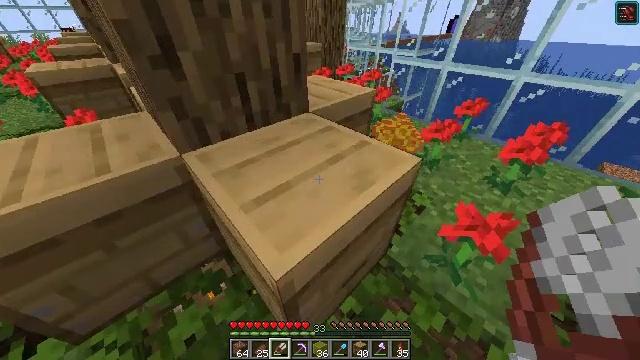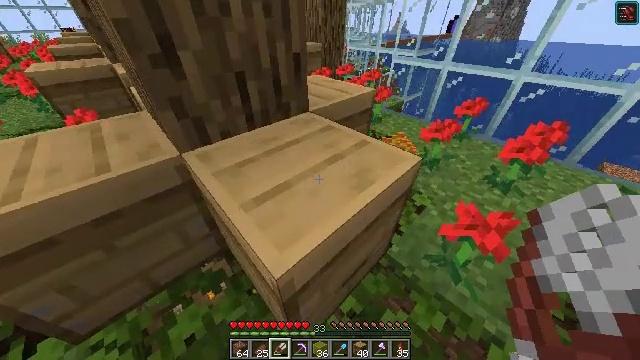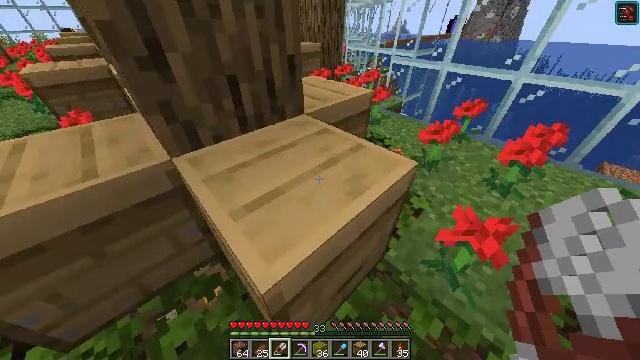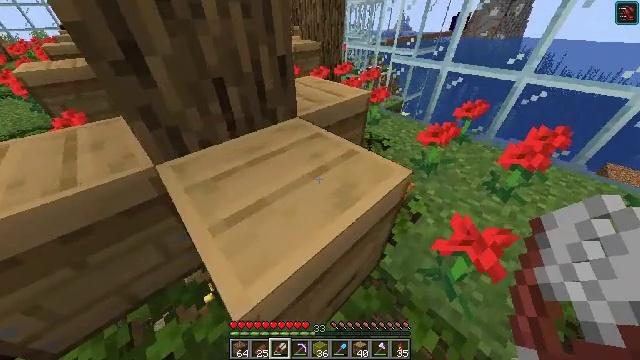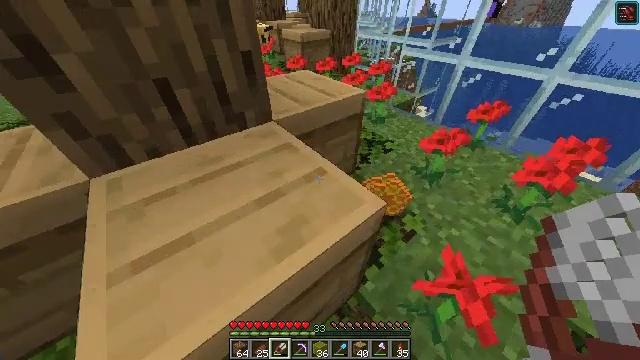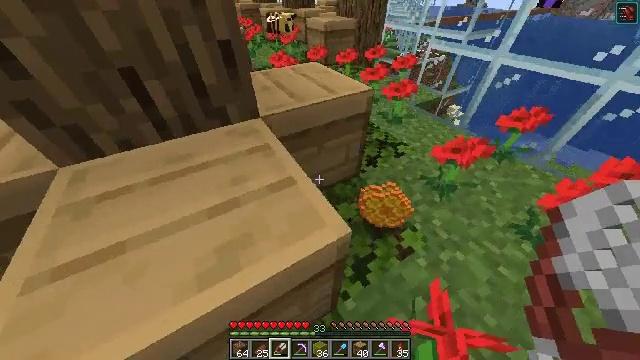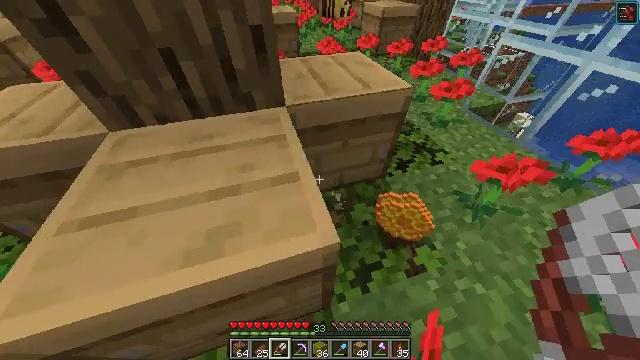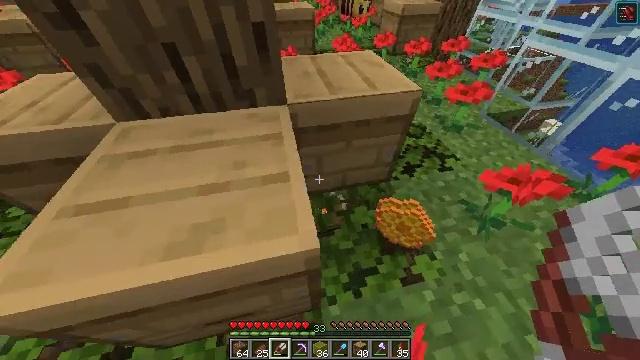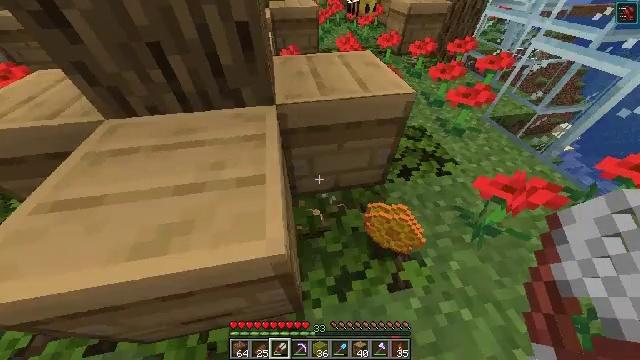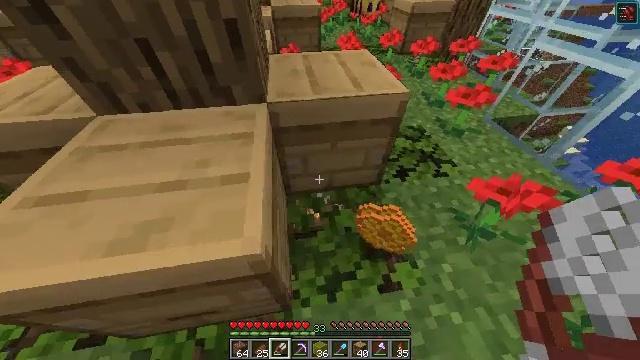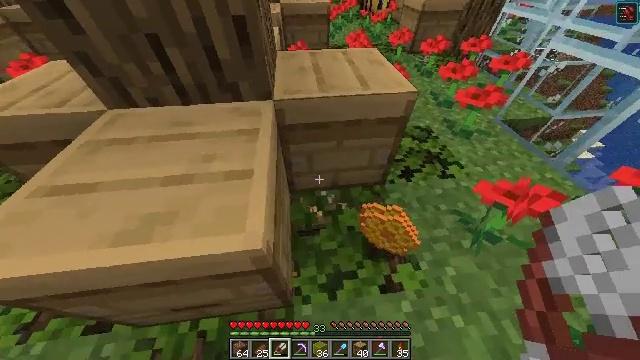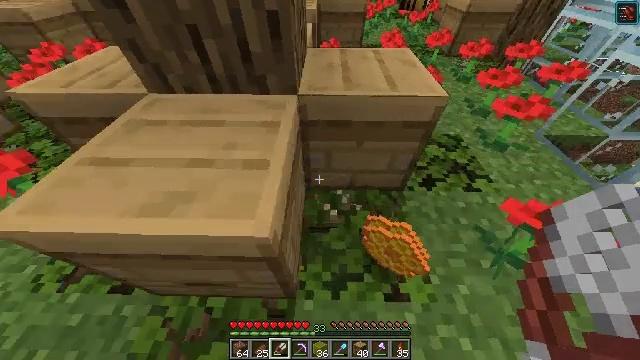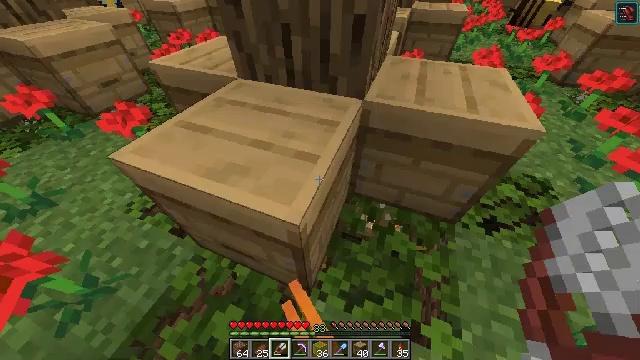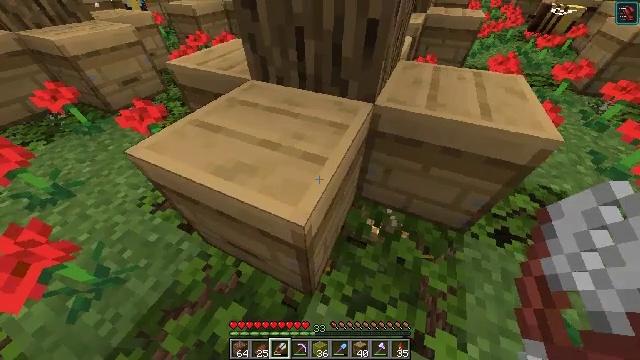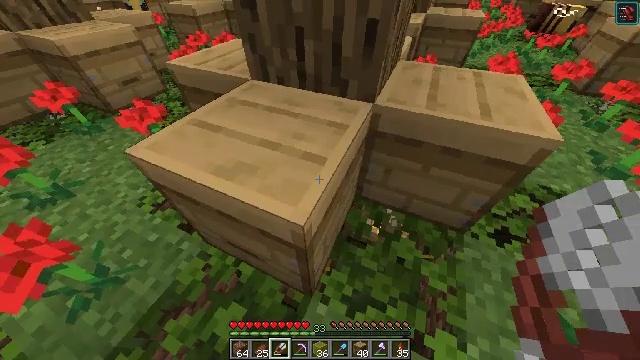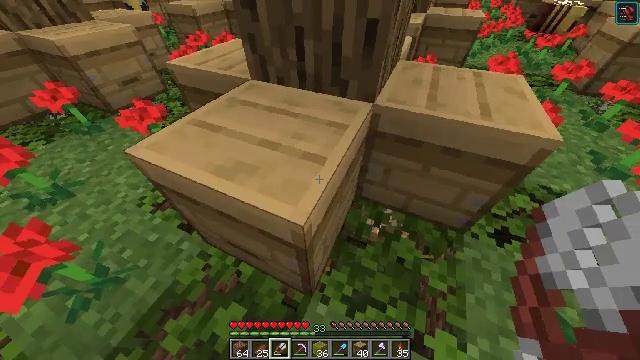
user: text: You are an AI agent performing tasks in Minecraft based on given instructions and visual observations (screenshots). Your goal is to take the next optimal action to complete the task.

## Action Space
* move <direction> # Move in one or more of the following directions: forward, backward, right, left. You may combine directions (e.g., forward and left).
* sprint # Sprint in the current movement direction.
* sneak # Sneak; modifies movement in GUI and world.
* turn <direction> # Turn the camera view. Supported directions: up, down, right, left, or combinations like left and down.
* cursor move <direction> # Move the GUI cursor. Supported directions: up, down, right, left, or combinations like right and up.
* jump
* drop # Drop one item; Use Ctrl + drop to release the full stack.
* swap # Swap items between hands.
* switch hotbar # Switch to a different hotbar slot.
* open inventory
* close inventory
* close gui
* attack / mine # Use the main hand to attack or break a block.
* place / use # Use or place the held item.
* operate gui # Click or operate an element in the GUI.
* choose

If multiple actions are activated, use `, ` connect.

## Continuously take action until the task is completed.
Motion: motion action
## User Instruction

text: Create a honeycomb block using the crafting table.
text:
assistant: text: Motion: attack / mine
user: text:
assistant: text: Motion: move forward and move right, attack / mine
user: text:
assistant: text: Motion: move forward and move right, attack / mine
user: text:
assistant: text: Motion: move forward and move right, turn left and down, attack / mine
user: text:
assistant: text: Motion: move forward and move right, turn left and down, attack / mine
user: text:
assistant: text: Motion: move forward, turn left and down, attack / mine
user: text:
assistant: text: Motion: turn left, attack / mine
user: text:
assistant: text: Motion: turn left, attack / mine
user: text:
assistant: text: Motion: turn left, attack / mine
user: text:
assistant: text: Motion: turn left, attack / mine
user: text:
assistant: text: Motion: turn left, attack / mine
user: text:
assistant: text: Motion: turn left and up, attack / mine
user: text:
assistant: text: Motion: turn left, attack / mine
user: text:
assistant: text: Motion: attack / mine
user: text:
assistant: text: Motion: attack / mine
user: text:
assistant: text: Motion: attack / mine
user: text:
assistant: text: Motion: move left, attack / mine
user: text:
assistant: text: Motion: move left, attack / mine
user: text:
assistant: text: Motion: move left, turn right, attack / mine
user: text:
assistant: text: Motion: move forward and move left, turn right and up, attack / mine
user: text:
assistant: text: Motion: move forward and move left, turn right and up, attack / mine
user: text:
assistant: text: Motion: move forward and move left, turn up, attack / mine
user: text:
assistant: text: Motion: move forward and move left, attack / mine
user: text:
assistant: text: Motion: move forward and move left, attack / mine
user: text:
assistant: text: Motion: move forward and move left, attack / mine
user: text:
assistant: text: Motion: move forward and move left, attack / mine
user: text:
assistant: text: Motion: move forward and move left, attack / mine
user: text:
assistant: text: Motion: move forward and move left, turn right and up, attack / mine
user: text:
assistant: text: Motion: move forward and move left, turn right and up, attack / mine
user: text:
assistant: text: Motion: move forward, turn right and up, attack / mine